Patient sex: F
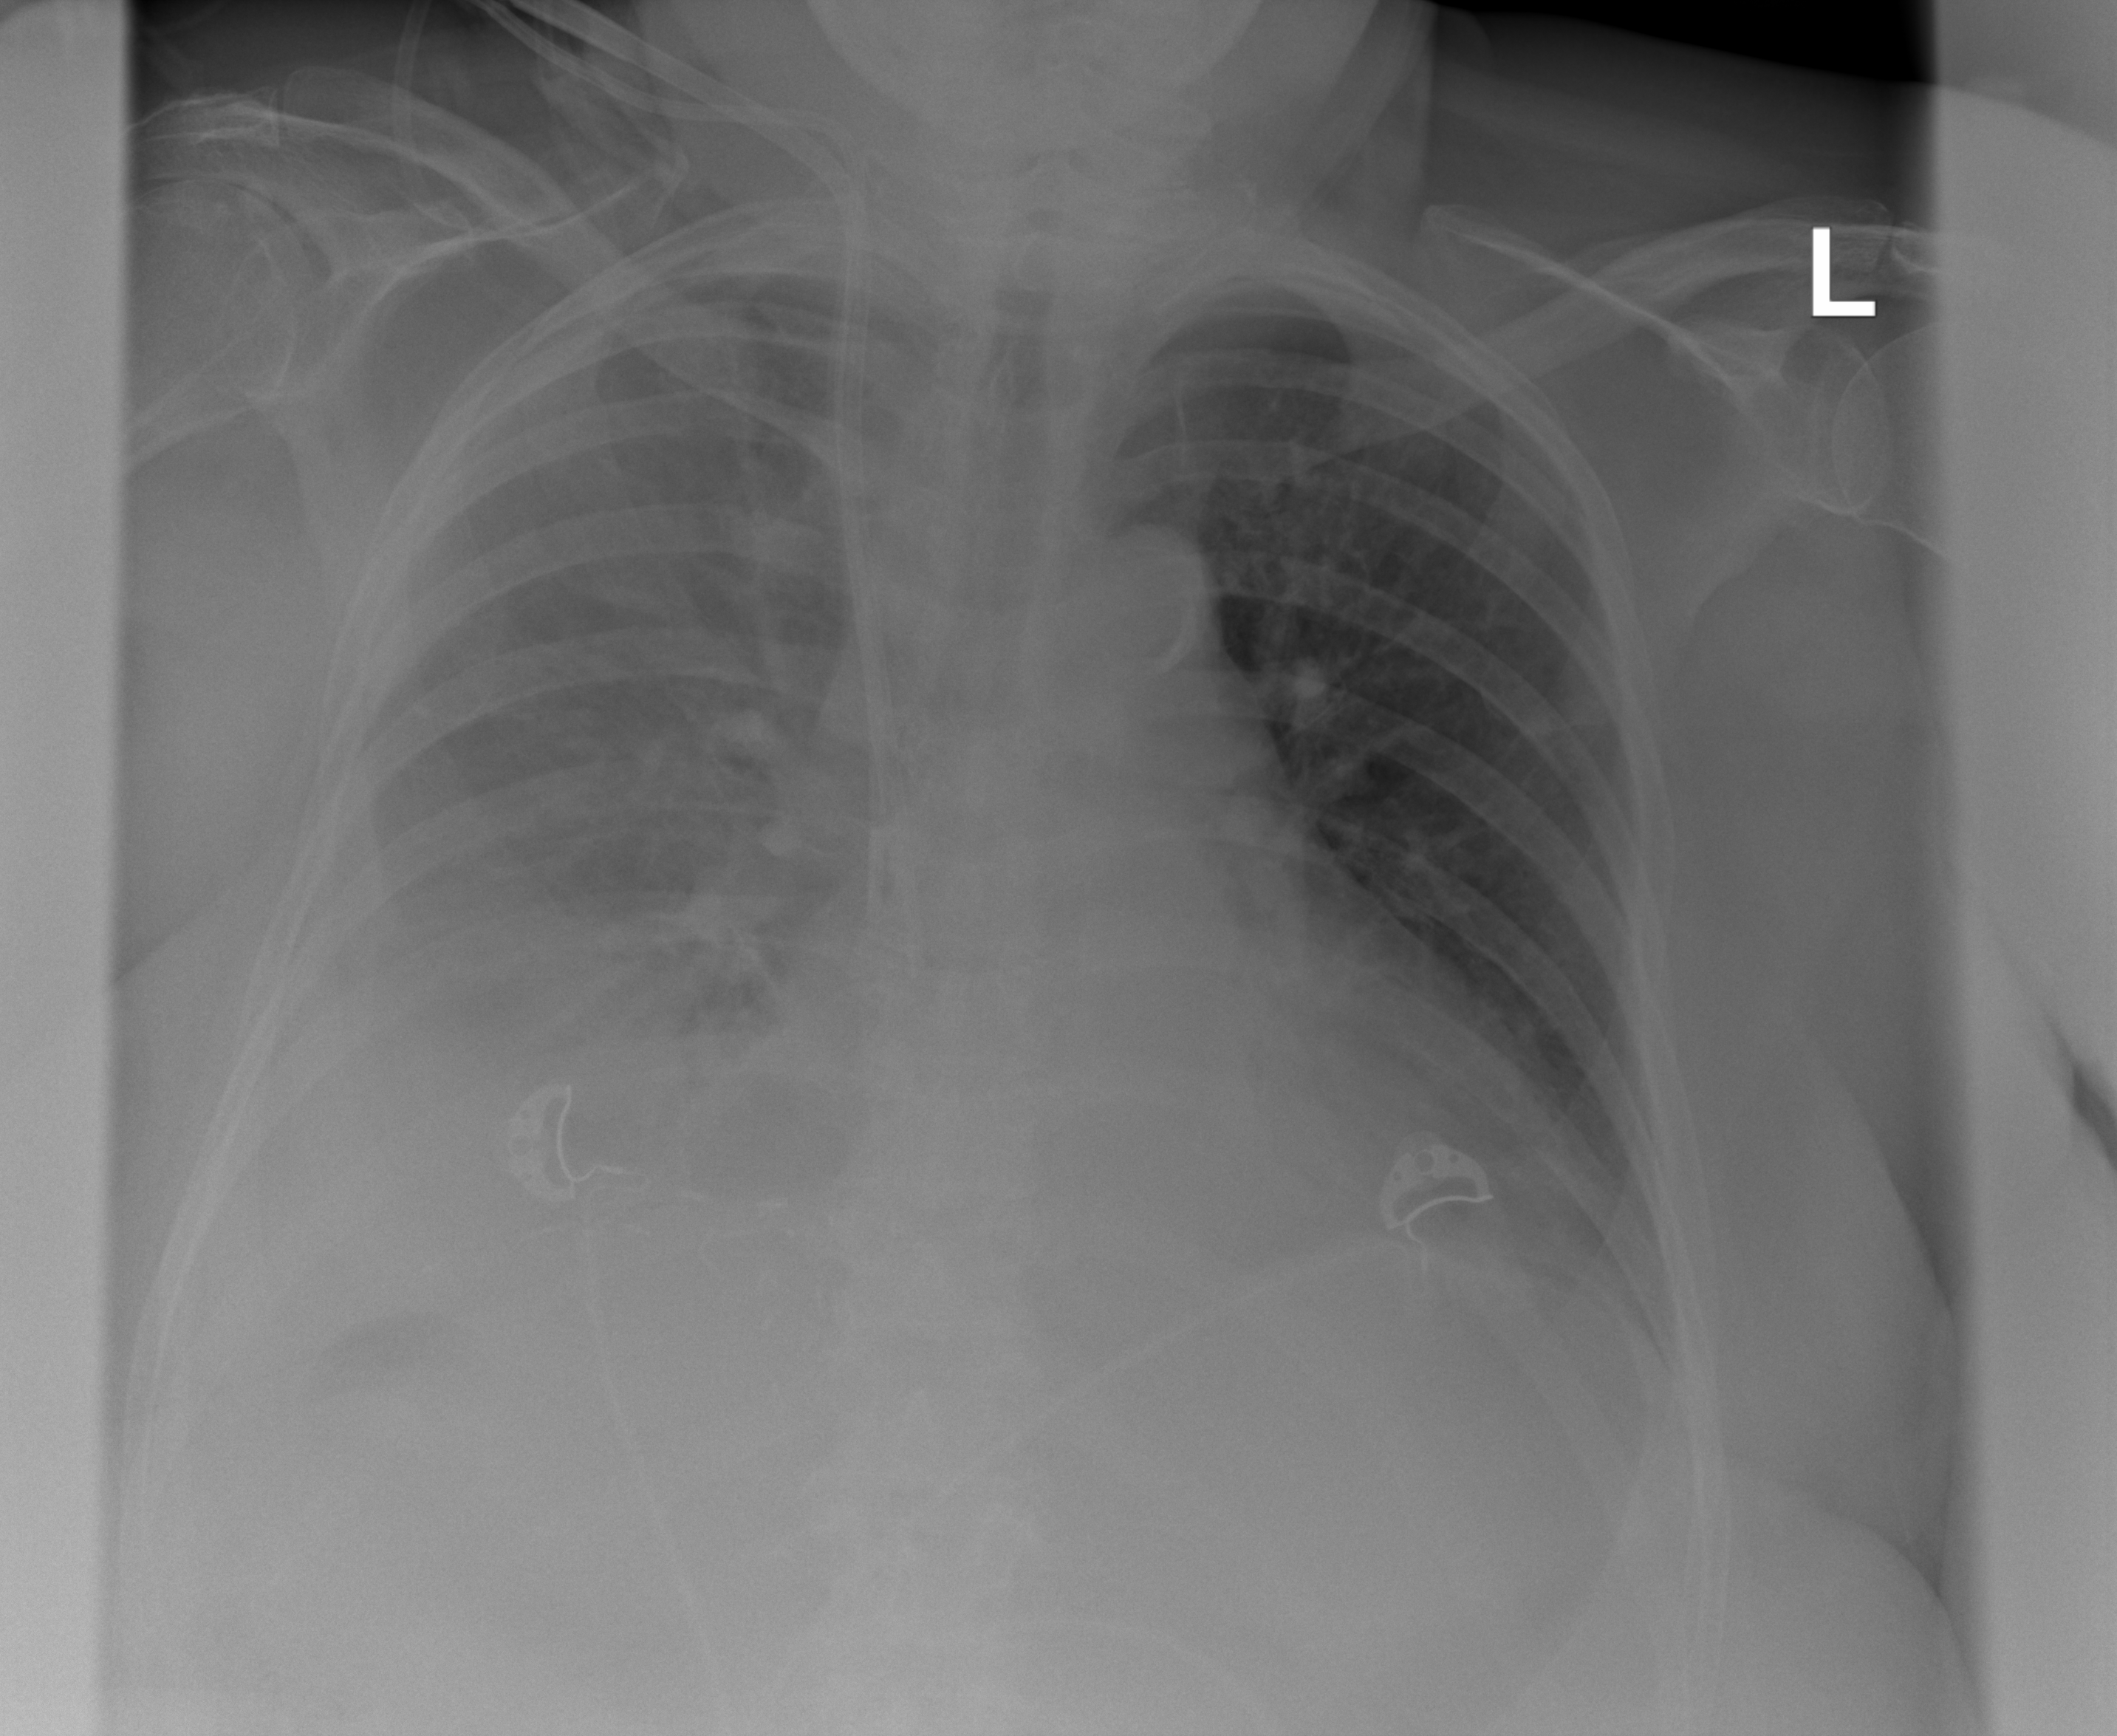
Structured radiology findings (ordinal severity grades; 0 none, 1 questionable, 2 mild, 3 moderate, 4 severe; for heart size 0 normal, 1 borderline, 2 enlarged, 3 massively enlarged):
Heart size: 0
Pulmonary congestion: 0
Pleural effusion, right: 3
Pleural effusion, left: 1
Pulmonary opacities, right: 0
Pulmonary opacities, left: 0
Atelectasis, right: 3
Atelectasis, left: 2